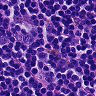
Metastatic tissue present: no